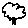
Label: tree